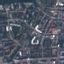
Land use / land cover: Residential